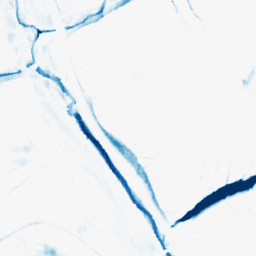
Category: morphological
Decomposition family: morphological_ellipse
Decomposition parameters: operation: closing
width: 20
height: 5
Upsampling method: sinc_blackman
Upsampling parameters: scale: 8
kernel_size: 16
Upsampling scale: 8